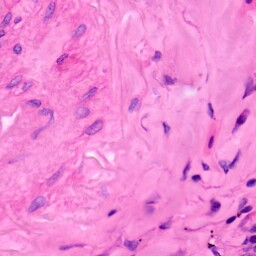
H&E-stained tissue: Lung